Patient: sex F, age 63
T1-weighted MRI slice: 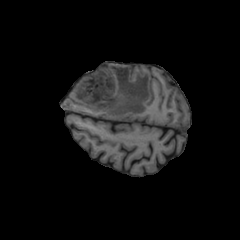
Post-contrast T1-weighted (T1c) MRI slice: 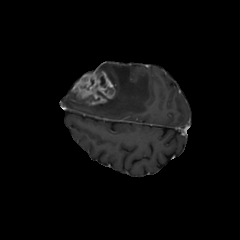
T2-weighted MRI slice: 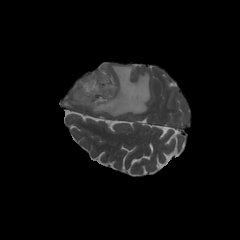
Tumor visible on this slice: yes
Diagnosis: Glioblastoma, IDH-wildtype
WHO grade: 4